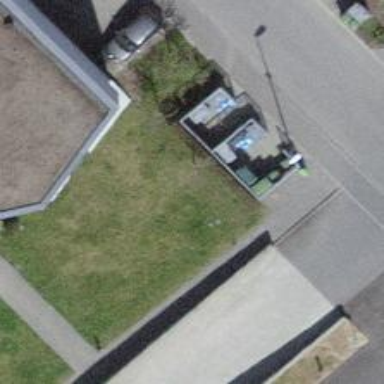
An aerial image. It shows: Waste disposal facility.